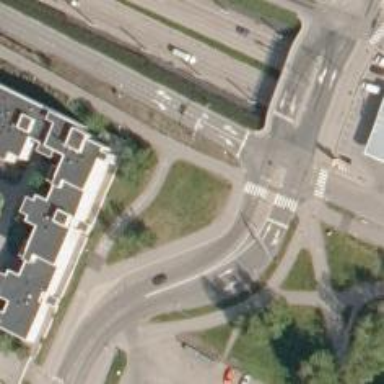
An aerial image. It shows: Asphalt road with primary link designation.